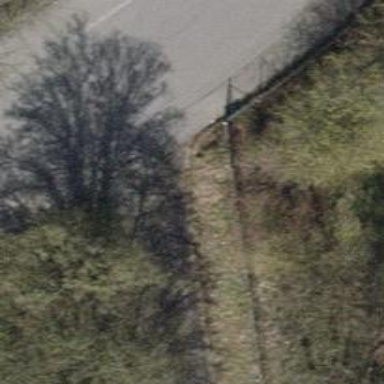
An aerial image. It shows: Lift gate barrier.